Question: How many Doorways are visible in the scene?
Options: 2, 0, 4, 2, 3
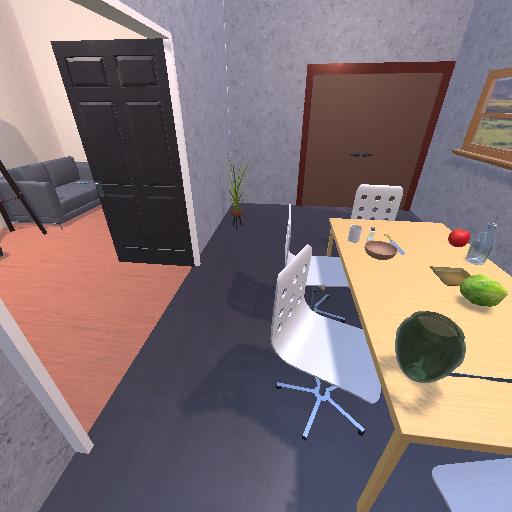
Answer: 2